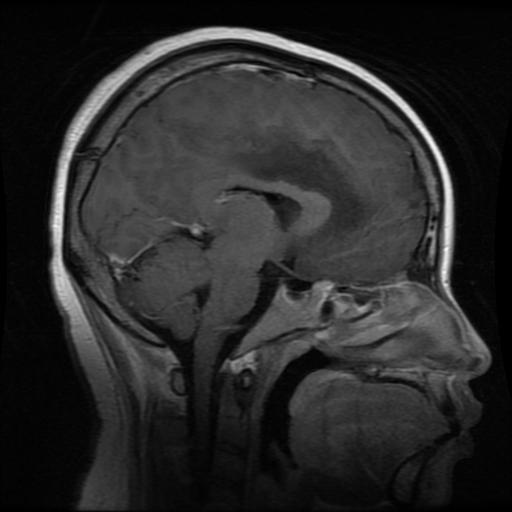
Label: glioma